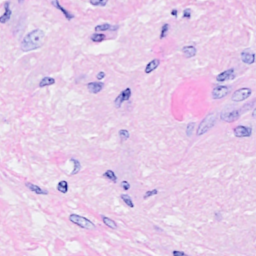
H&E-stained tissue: Breast